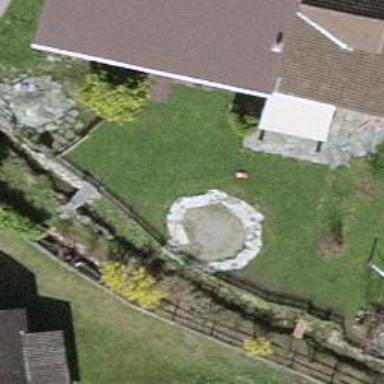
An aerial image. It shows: Garden with evergreen needle-leaved trees.